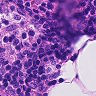
Metastatic tissue present: no